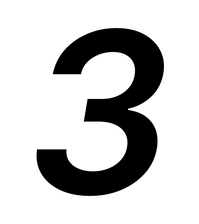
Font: Inter-Italic_SemiBold_Italic